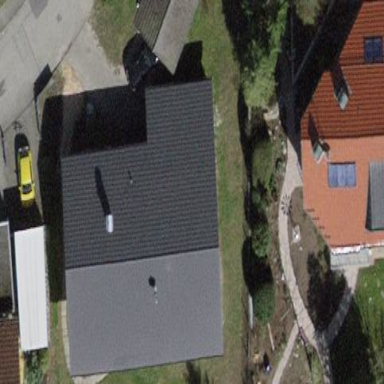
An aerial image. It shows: Detached building with gabled roof.